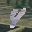
Label: 4